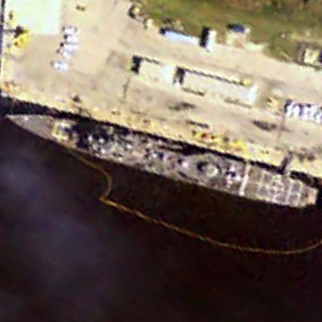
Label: cruiser